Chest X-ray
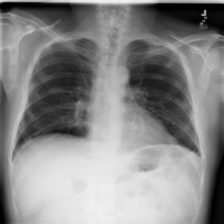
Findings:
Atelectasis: negative
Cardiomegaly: negative
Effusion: negative
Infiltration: negative
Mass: negative
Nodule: negative
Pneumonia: negative
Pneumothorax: negative
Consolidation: negative
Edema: negative
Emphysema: negative
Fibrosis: negative
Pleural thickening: negative
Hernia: negative